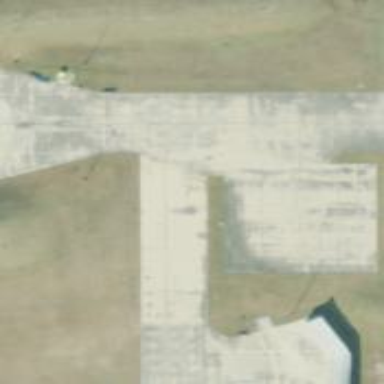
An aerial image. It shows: Apron at the airport.